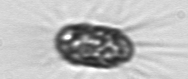
Label: Corethron_hystrix